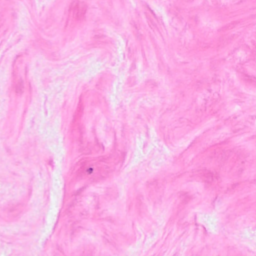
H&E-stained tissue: Breast